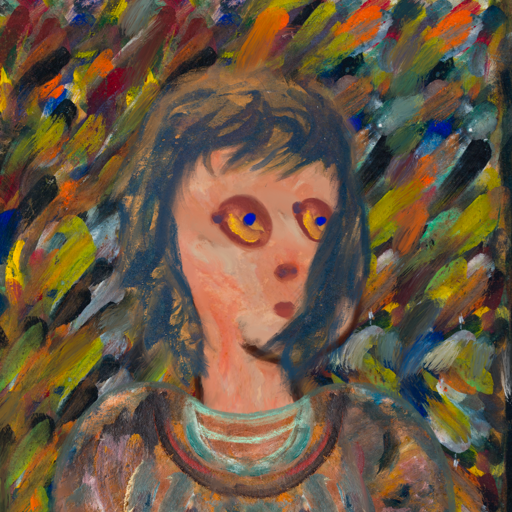
Background: An_Impression, Head And Neck Side: Roy_Bahadur, Face Side: Mother_And_Son_Son, Bust: Boggyland, Hair Side: In_The_Sun, Head Accessory: Blank, Second Necklace: Blank, Necklace: Blank, Baby: Blank